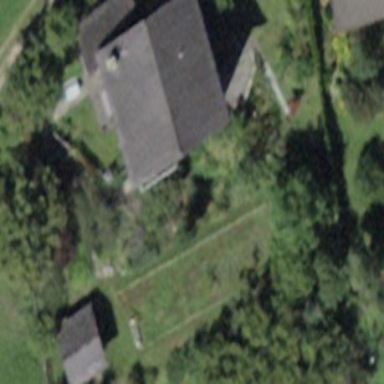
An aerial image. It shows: Detached building.